Question: I have a Facebook iFrame button and a Twitter one.
There is space that automatically comes, I have no idea why, and I can't remove it.
There is an image of it-

There is no '<br />' or anything that I know that can cause the space.
Thanks in charge.
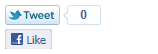
Answer: Some sample of your HTML output would be helpful, but you could try adding a css rule:
'''
iframe {
display: inline-block;
}
'''
Looking at your HTML source, I see you have a width specified on the iFrame elements for the twitter and facebook feeds.
'''
<iframe allowTransparency='true' frameborder='0' scrolling='no' src='[LONG URL REMOVED]' style='border:none; overflow:hidden; width:450px; height:20px'></iframe>
'''
If you simply remove the static width from this element, the two frames will sit next to each other. The issue is that the container only has a set amount of width. If you have 500px total and the twitter iFrame is using 110 of that, the other iFrame wants 450... 450 + 110 = 560, more width than you have available. This forces the Facebook iFrame to wrap to the next line.
So again, just take the static width off the Facebook iFrame. As people click "Like", their profile pictures will be added next to the button. Since you won't have a static width specified, the container is free to grow as wide as it needs to.
I would also set 'width:100%;' on the container div.